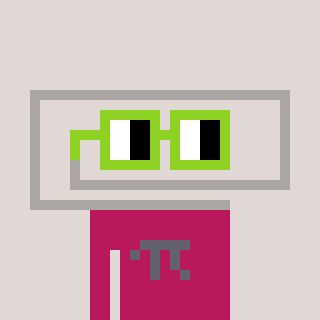
a pixel art character with square light green glasses, a paperclip-shaped head and a darkpink-colored body on a warm background